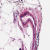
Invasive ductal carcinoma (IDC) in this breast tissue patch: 0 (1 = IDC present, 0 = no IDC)